Brain MRI, t2w sequence, axial 2D slice.
Patient: age 23, sex F, weight 90 kg, height 1.9 m
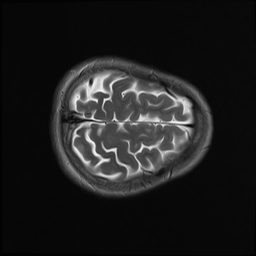